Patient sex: M
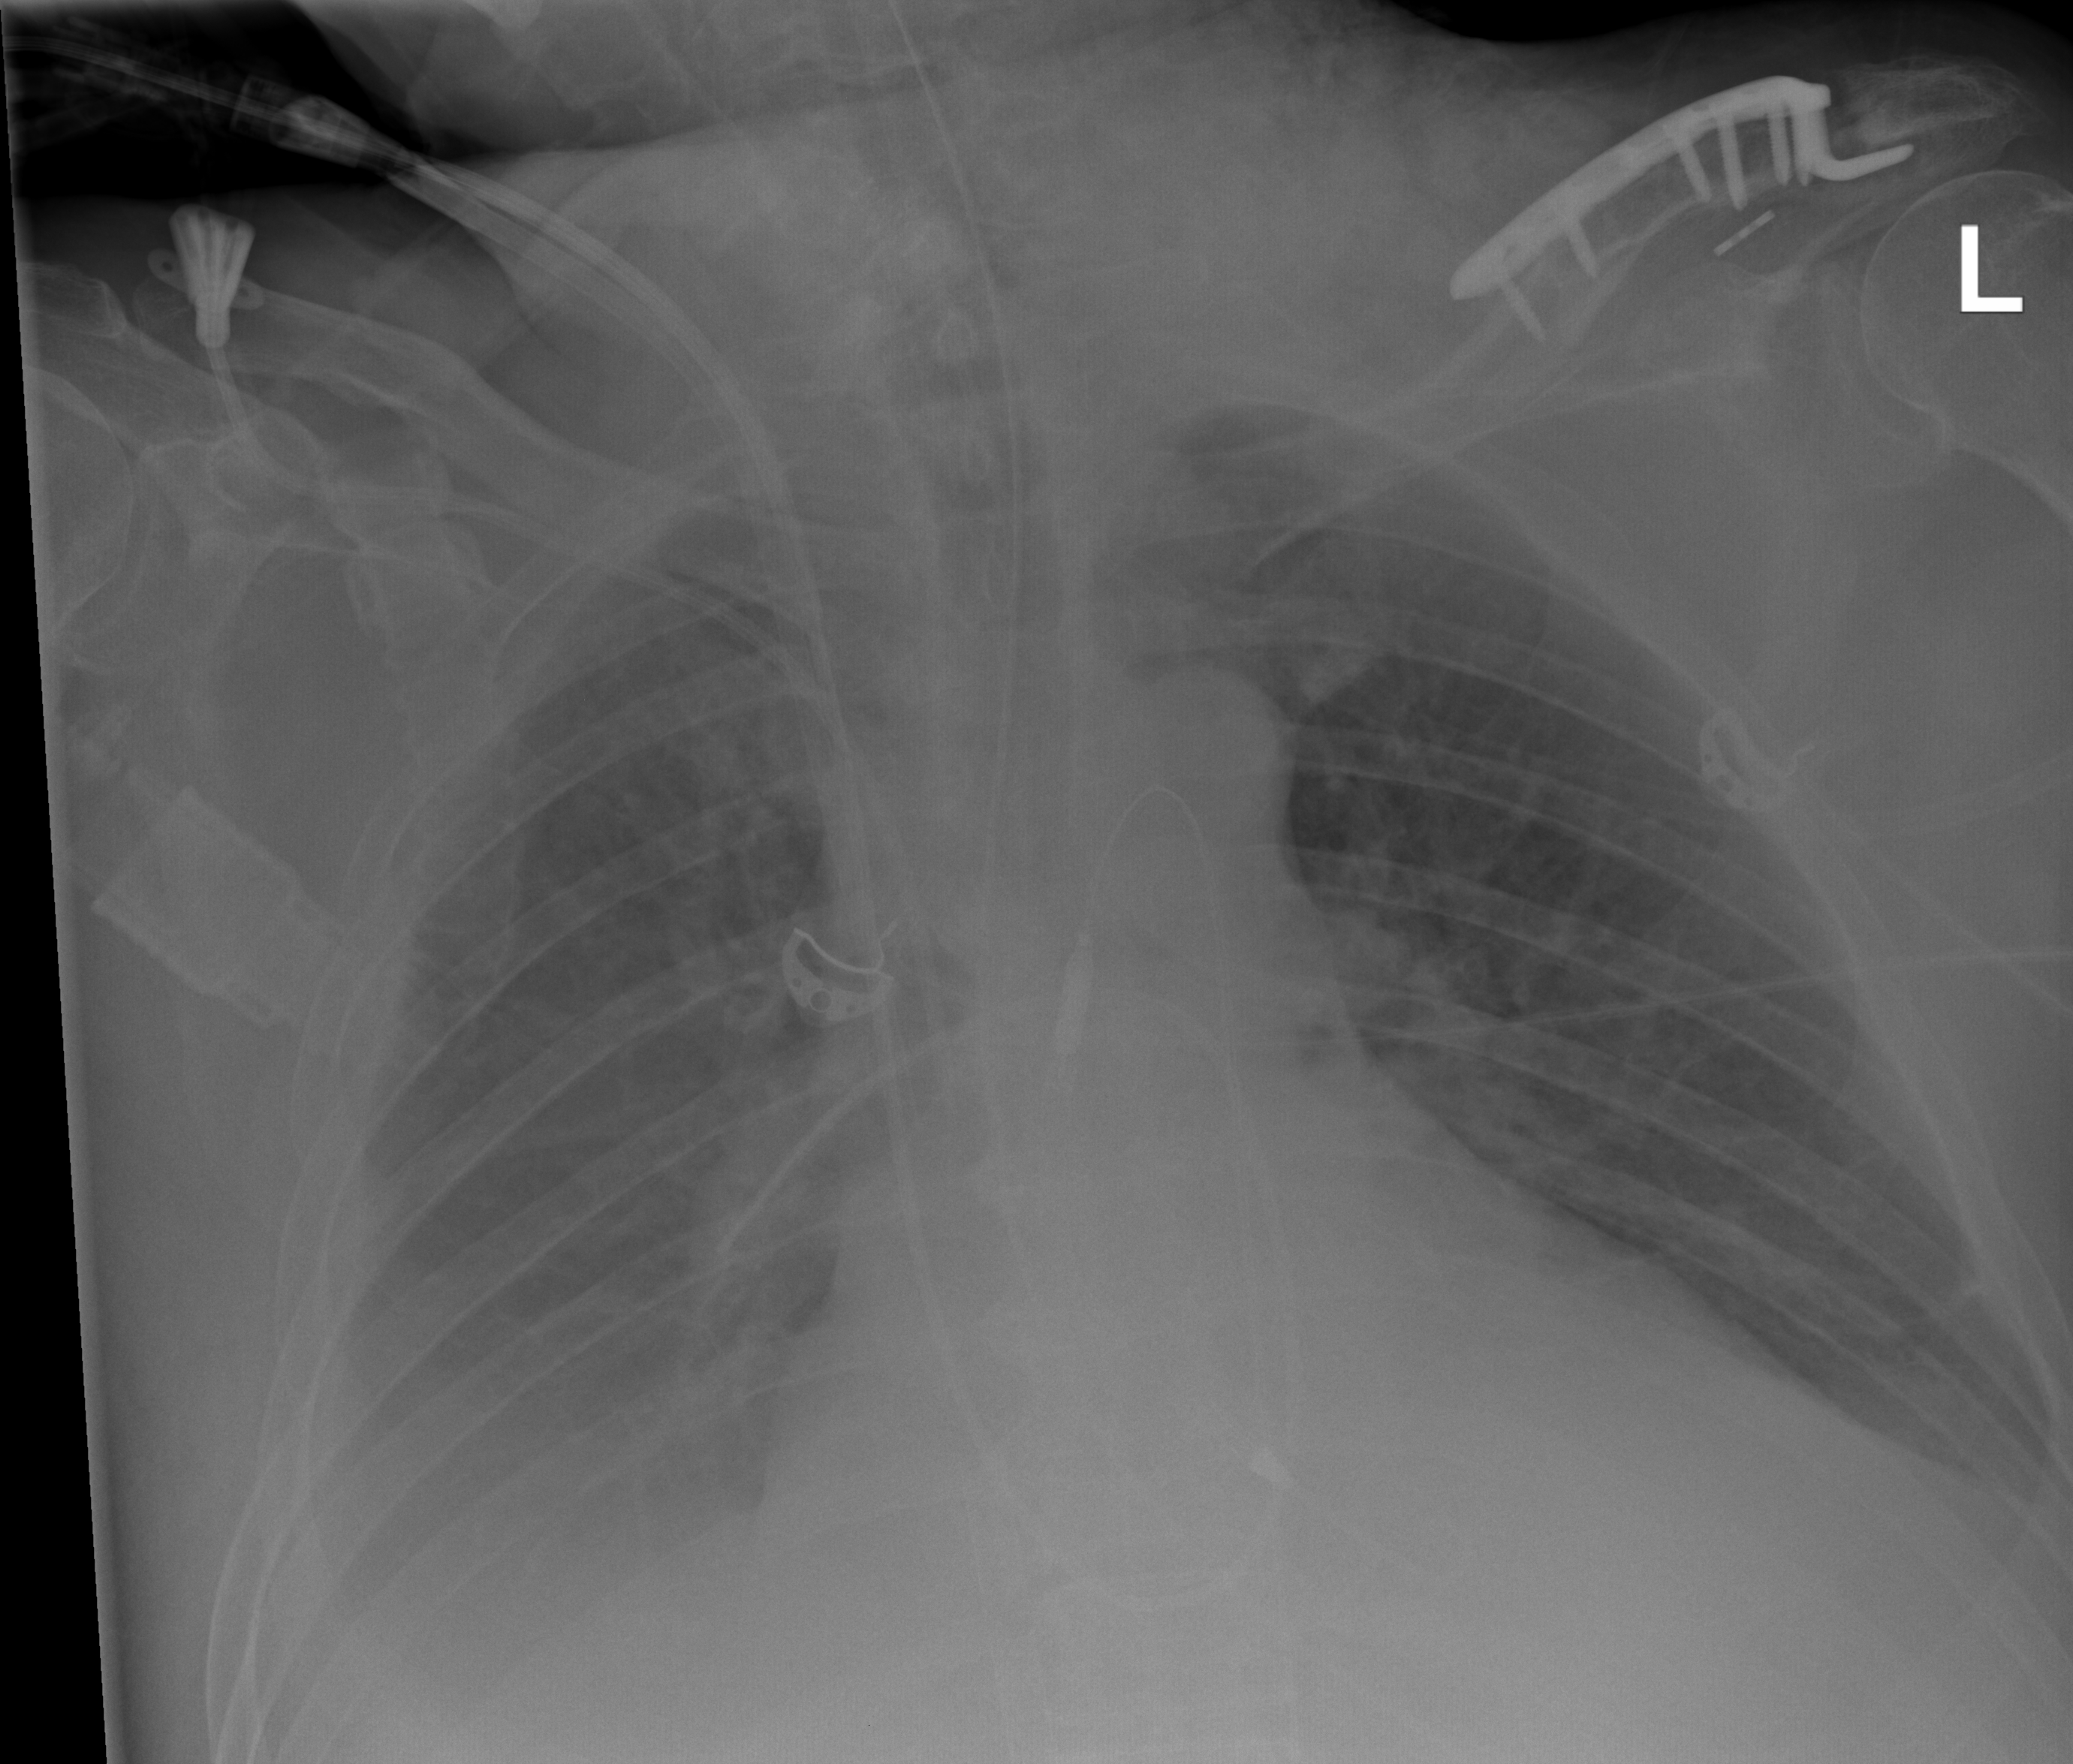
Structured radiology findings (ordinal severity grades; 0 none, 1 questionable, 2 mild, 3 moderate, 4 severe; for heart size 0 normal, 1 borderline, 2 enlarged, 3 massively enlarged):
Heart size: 2
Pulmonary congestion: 0
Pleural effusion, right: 3
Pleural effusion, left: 2
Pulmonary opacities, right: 0
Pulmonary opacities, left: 0
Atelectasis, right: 2
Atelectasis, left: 0